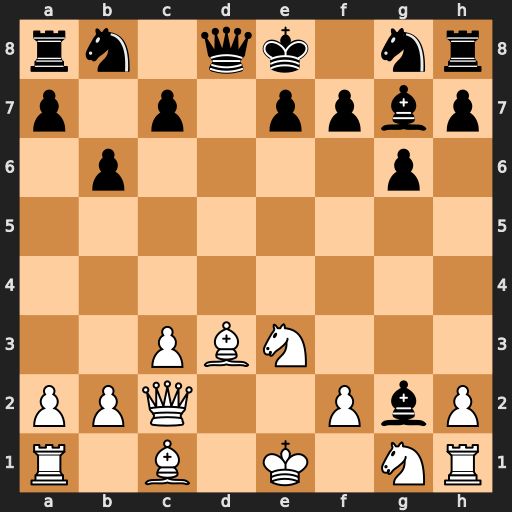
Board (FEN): rn1qk1nr/p1p1ppbp/1p4p1/8/8/2PBN3/PPQ2PbP/R1B1K1NR
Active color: w
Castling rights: KQkq
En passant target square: -
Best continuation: Nxg2